Question: I know about a <URL> but it is a bit off from what I am asking here, so don't 'flag' it as a duplicate.
When you see the <URL>

I know three newlines (not counting the license) is not going to slow it down a lot, but still, doesn't every tiny bit help?
I have assigned myself a small challenge, to squeeze every little bit of performance out of my JavaScript code.
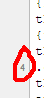
Answer: <URL> the 'max_line_length' directive to be '32 * 1024':
The <URL> has this to say on the 'max-line-len' directive;
> '--max-line-len' (default 32K characters) -- add a newline after around 32K characters. I've seen both FF and Chrome croak when all the code was on a single line of around 670K. Pass -max-line-len 0 to disable this safety feature.